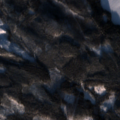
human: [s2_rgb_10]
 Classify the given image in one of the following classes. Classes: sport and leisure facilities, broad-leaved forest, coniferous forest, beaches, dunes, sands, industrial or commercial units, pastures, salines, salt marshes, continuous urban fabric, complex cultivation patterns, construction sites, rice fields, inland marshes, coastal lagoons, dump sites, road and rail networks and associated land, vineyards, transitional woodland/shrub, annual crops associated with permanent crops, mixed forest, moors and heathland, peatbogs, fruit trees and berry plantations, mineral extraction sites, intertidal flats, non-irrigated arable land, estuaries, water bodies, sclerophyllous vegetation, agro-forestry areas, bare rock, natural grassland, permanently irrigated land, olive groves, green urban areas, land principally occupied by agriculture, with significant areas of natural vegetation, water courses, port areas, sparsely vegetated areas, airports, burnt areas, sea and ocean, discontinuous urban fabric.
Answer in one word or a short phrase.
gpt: coniferous forest, mixed forest, transitional woodland/shrub